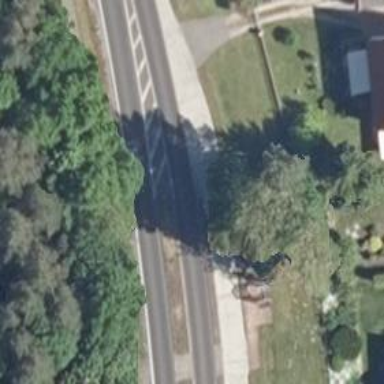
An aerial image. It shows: Secondary road with asphalt surface.